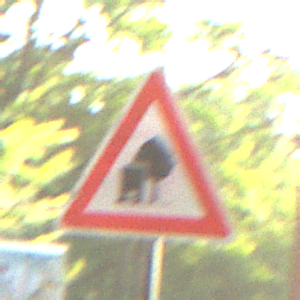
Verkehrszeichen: UnzureichendesLichtraumprofil
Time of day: SunriseSunset
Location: Outdoor (Suburban)
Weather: Clear
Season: NotSpecified
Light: Natural